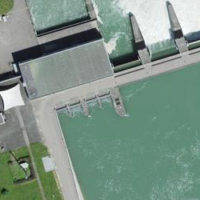
EUNIS habitat code: 15
Species observed at this site:
Primula veris